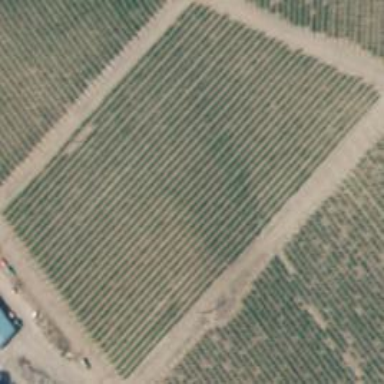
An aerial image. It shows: Vineyard where grapes are grown.